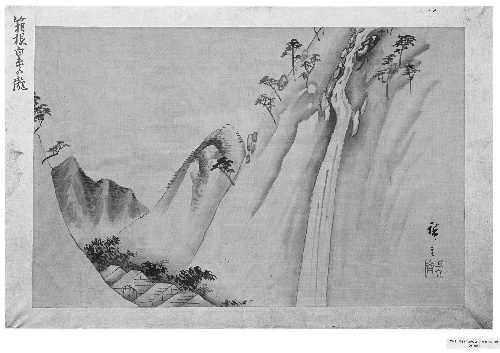
Artist: Utagawa Hiroshige
Artist bio: Japanese, Tokyo (Edo) 1797–1858 Tokyo (Edo)
Date: 19th century
Object type: Painting
Classification: Paintings
Medium: Matted painting; ink and color on silk (Ukiyo-e)
Culture: Japan
Period: Edo period (1615–1868)
Dimensions: 13 15/16 x 21 7/16 in. (35.4 x 54.5 cm)
Department: Asian Art
Credit line: Gift of Francis Lathrop, 1908
Accession year: 1908
Repository: Metropolitan Museum of Art, New York, NY
Tags: Waterfalls